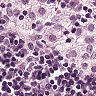
Metastatic tissue present: no